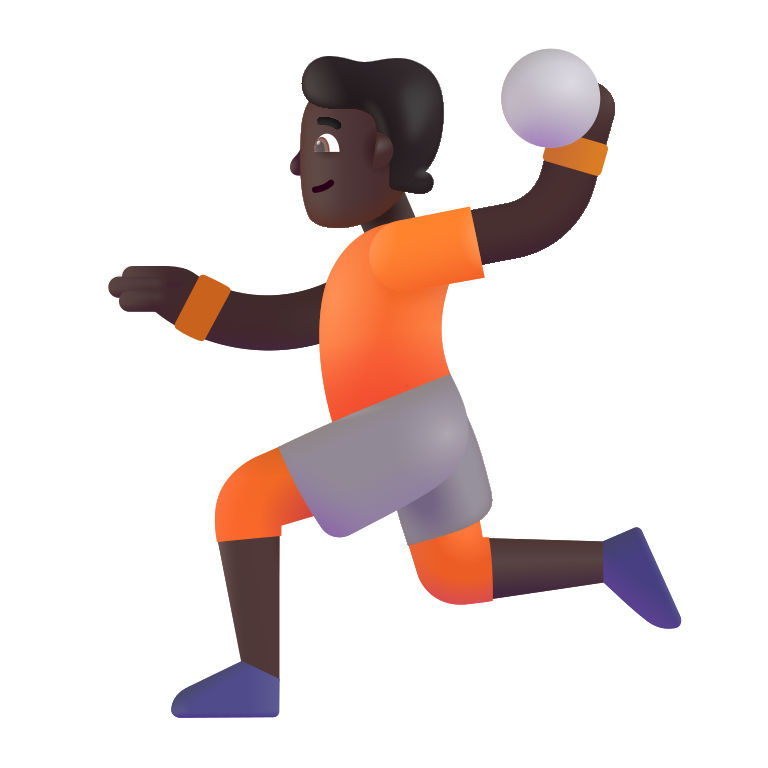
person playing handball color dark